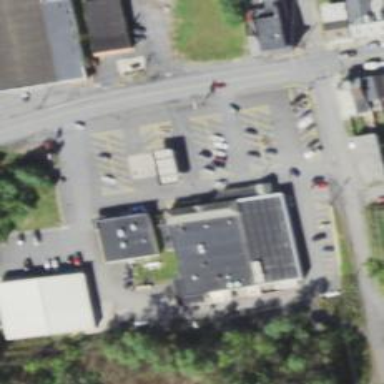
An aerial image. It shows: Supermarket.